Question: I've been learning Ruby over the last year and I'm very new to JS so I'll try to explain this as best I can.
I am using <URL>.
I can get the current date, sort of. But, because of my lack of JS knowledge I'm not sure how to access the date.
Here is the relevant section of the config file,
'''
viewRender: function(view){
var maxDate = "<%= finish.strftime('%Y/%m/%d') %>";
var currentDate = $('#calendar').fullCalendar('getDate');
console.log(currentDate);
if (view.start > maxDate){
header.disableButton('prev');
}
}
'''
When I inspect the console log I see this being output as I click through the months.

So as you can see it is displaying the current date in view. My question is how do I access the '_d' bit of the 'Moment' variable so I can use it?
My understanding would be that the Moment is class instance and the stuff in the dropdown is like its attributes, would this be a correct interpretation?
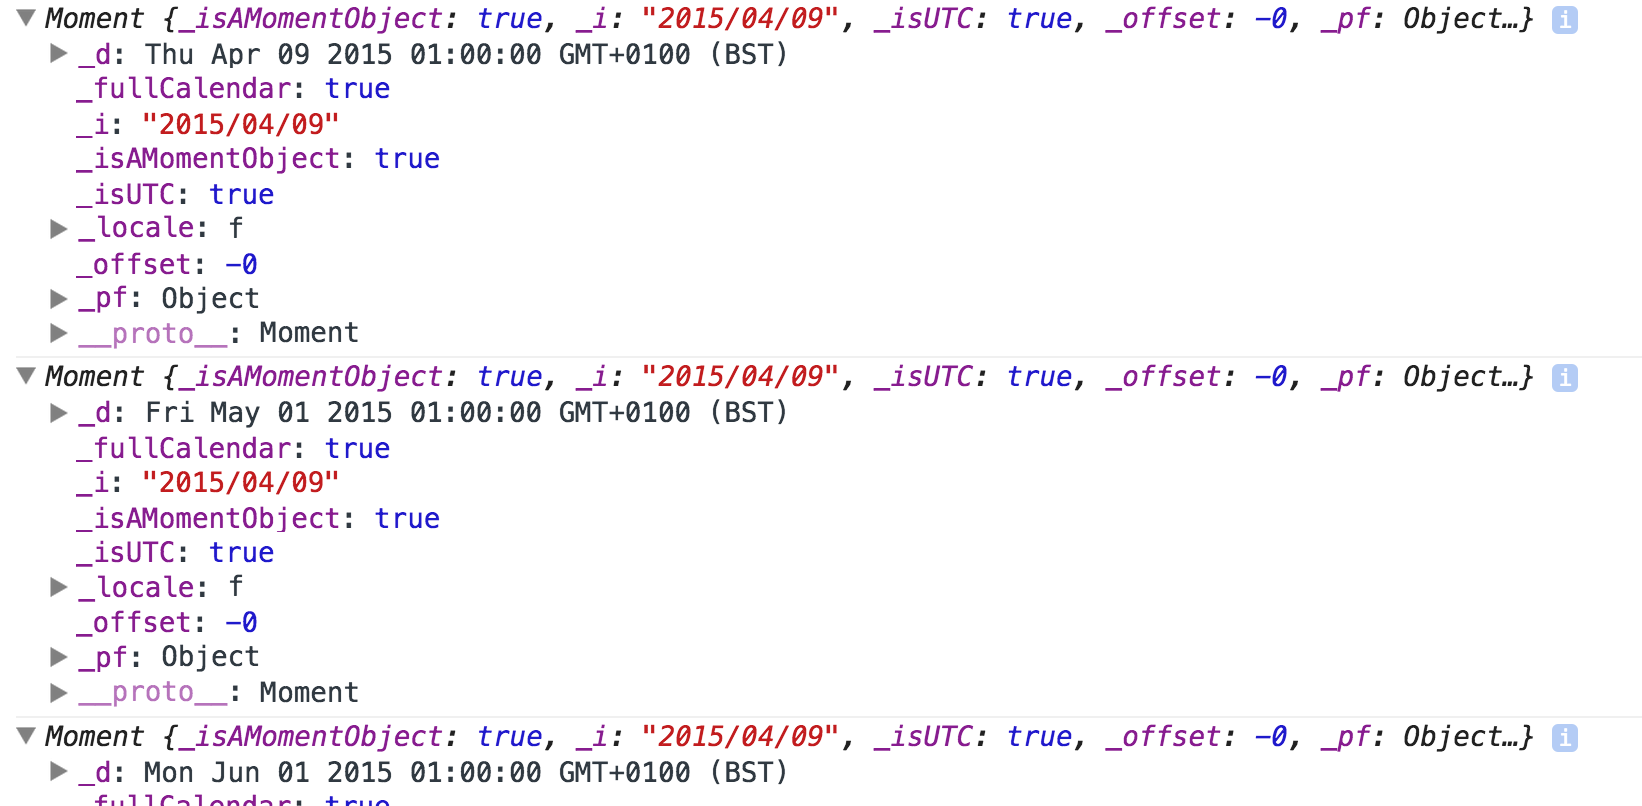
Answer: FullCalendar's 'getDate' returns a moment object, so you need <URL> method to get date out of it.
So, in you code try:
'''
console.log(currentDate.toDate());
'''
and that should return a date object.